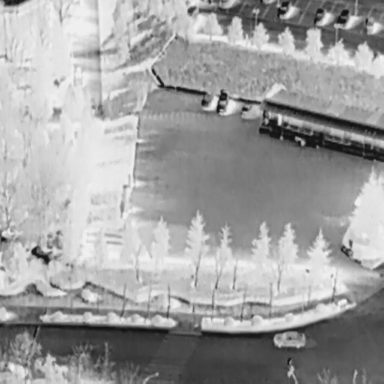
There are six Cars in the infrared image.